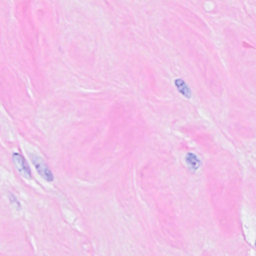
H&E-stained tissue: Breast